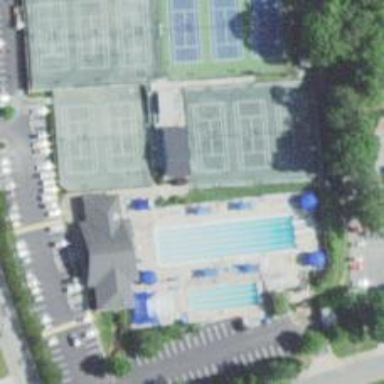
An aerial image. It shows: Sports centre with facilities for swimming and tennis.